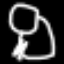
Label: frog